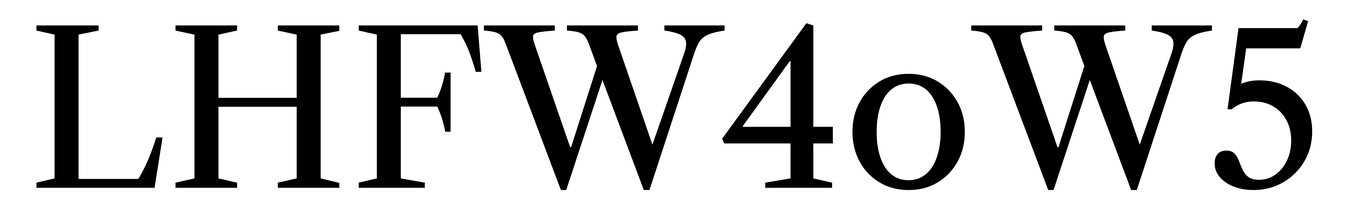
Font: LibreCaslonText_Regular